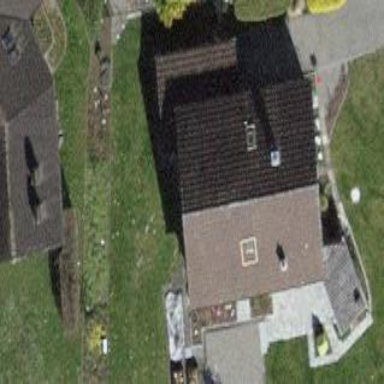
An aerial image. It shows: Building with tile roof.